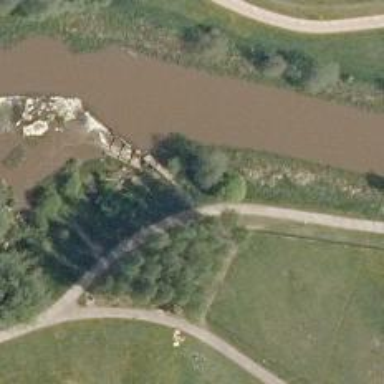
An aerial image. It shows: Path designated as whitewater portage way.